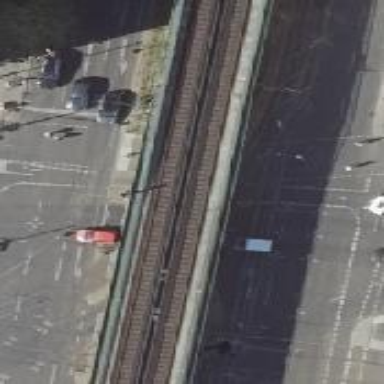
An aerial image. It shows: Tram level crossing on the railway.